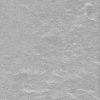
Label: not_dusty